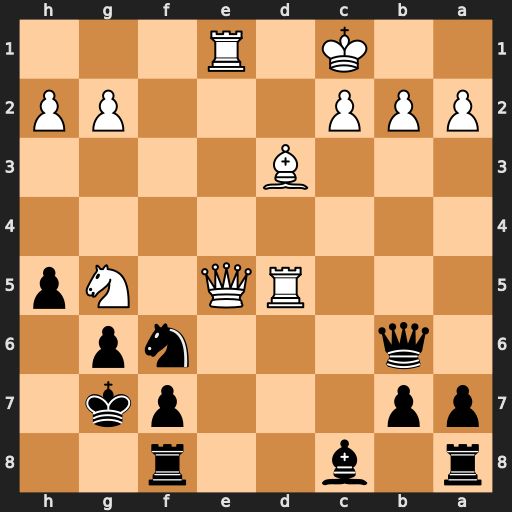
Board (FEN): r1b2r2/pp3pk1/1q3np1/3RQ1Np/8/3B4/PPP3PP/2K1R3
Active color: b
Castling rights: -
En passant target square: -
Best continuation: Re8 Qxe8 Nxe8